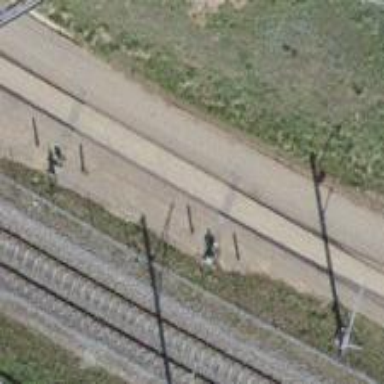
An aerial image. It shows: Rail spur with electrified contact lines for the railway.